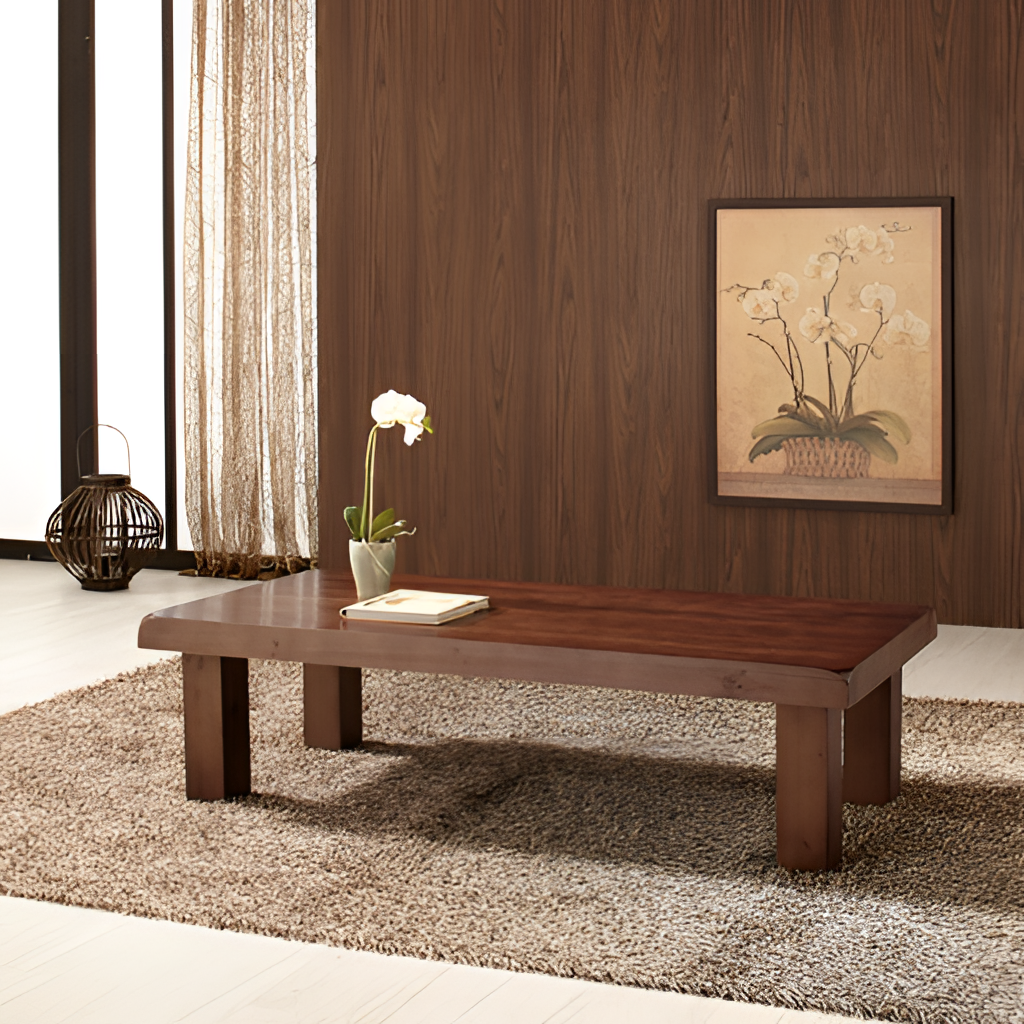
brown wood bench, living room, brown wood wallpaper, with solid pattern, minimalist, wood flooring, with plank pattern